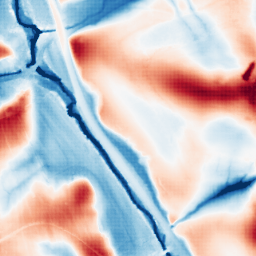
Category: edge_preserving
Decomposition family: guided
Decomposition parameters: radius: 32
eps: 0.001
Upsampling method: sinc_blackman
Upsampling parameters: scale: 2
kernel_size: 4
Upsampling scale: 2